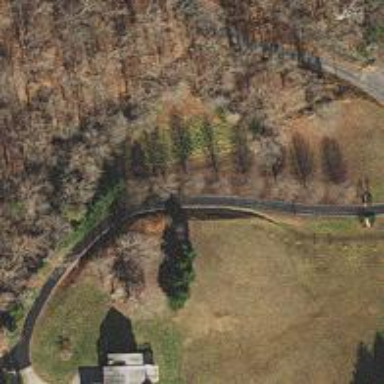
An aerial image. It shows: Driveway.